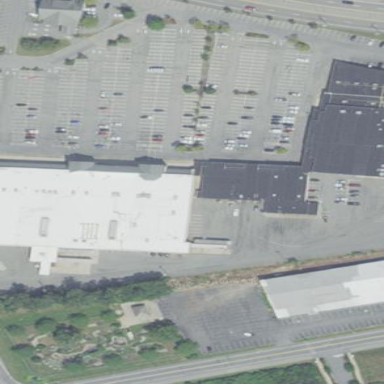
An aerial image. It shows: Retail area.